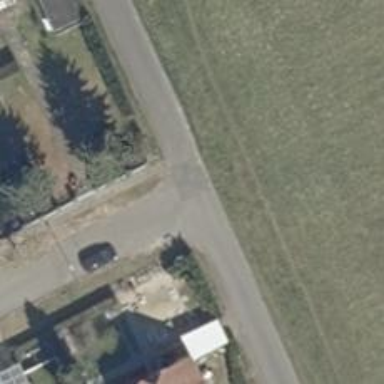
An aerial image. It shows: Smooth asphalt road in residential area.